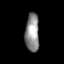
Tissue: prostate
Cell type: B cells
Senescence score: 0.3396
Nuclear area (px): 519
Mean DAPI intensity: 142.457